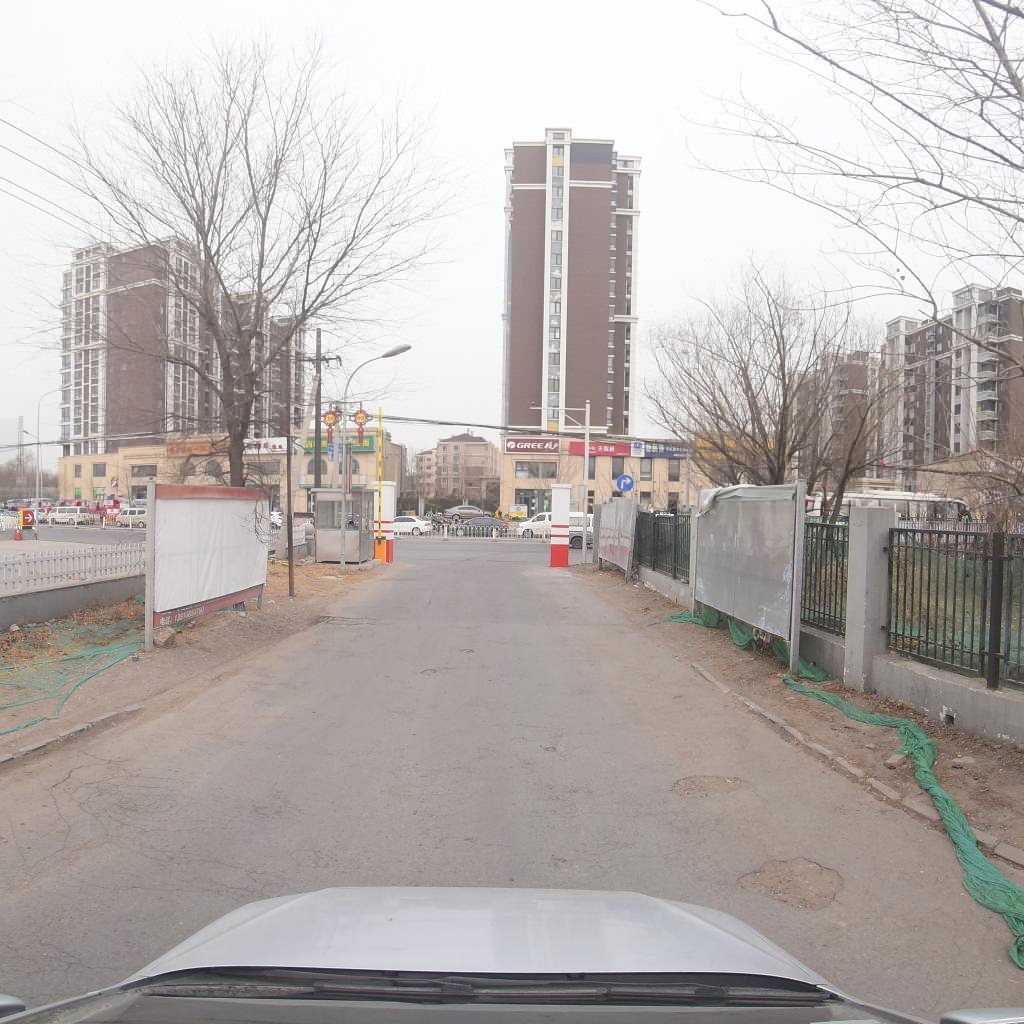
Region: Fengtai
Road damage annotations: alligator crack, pothole, pothole